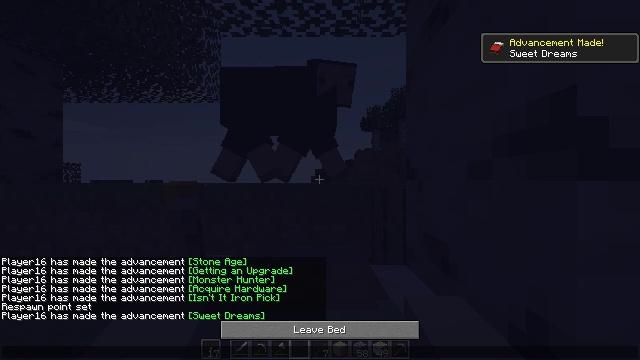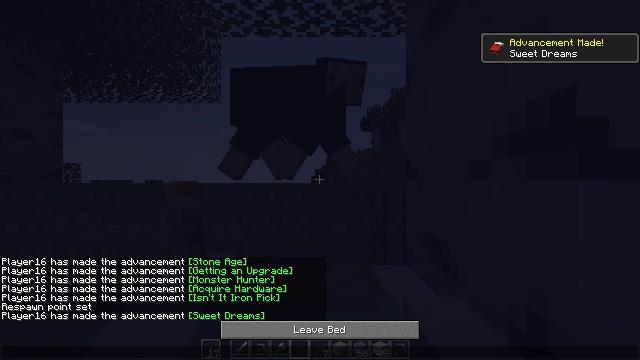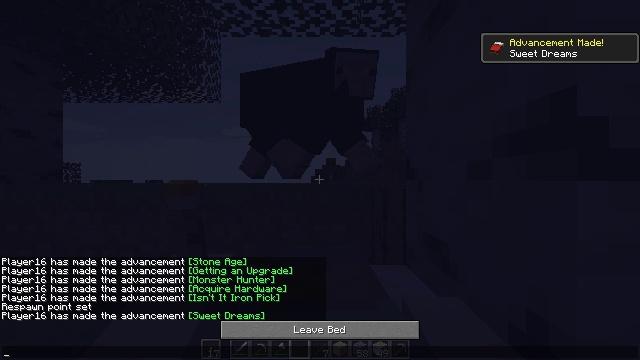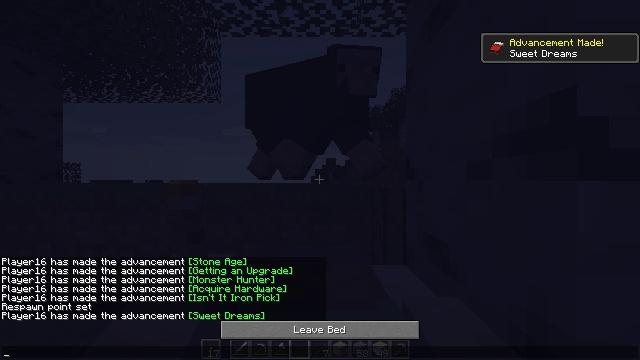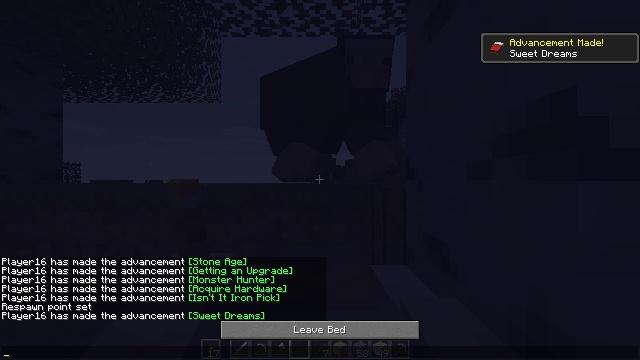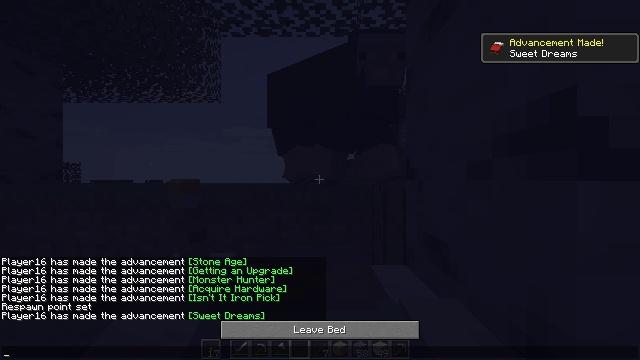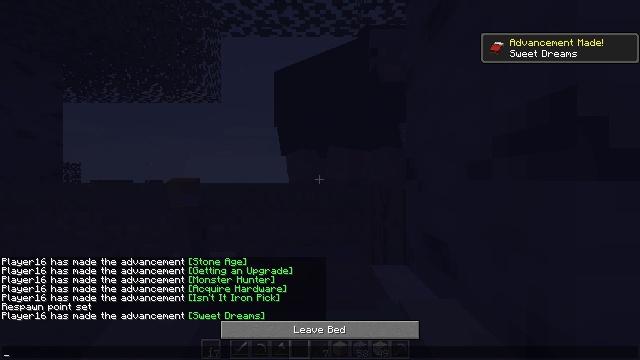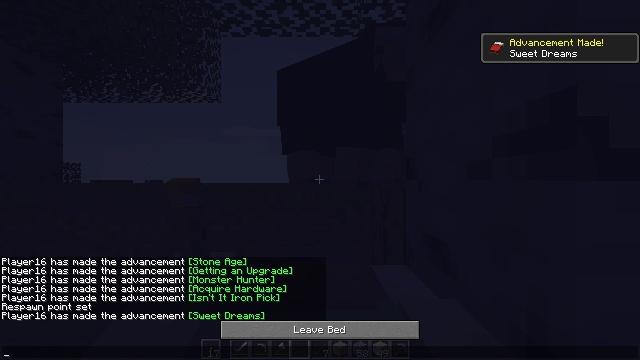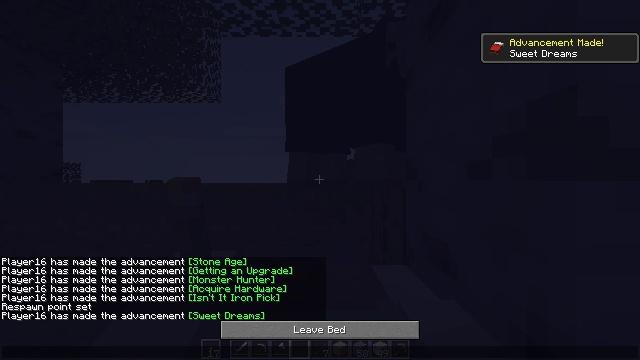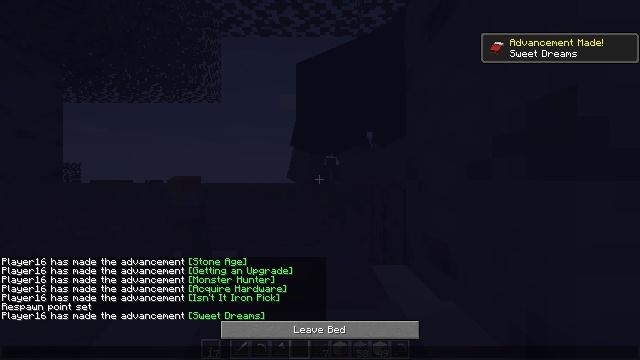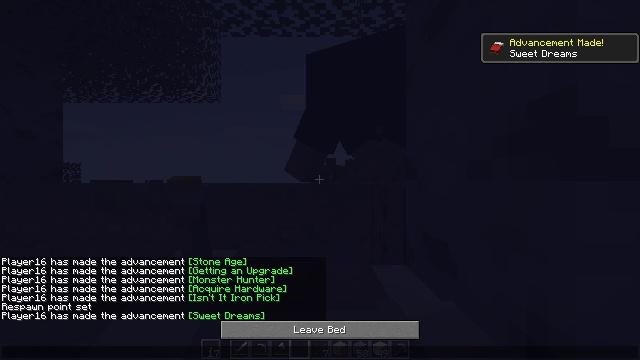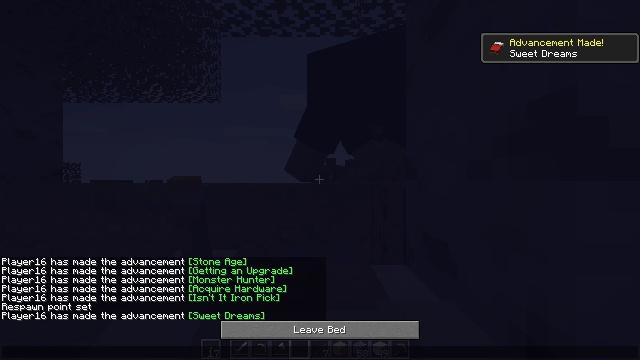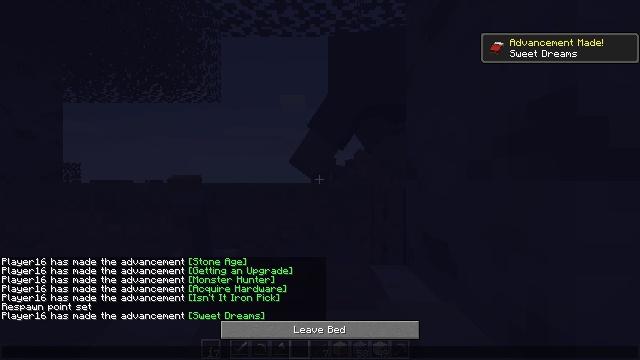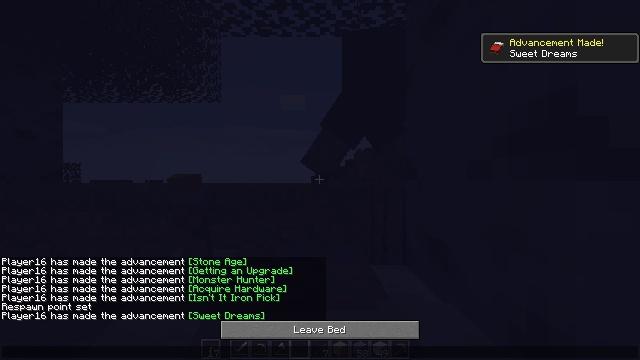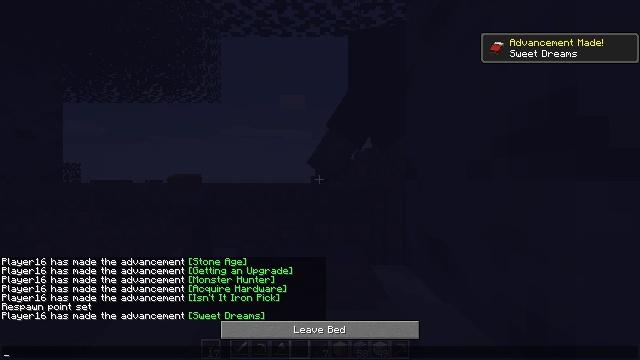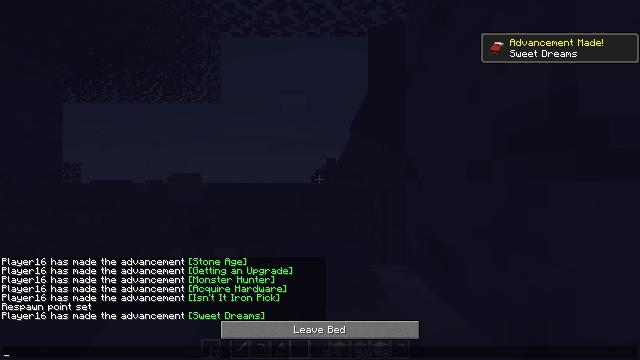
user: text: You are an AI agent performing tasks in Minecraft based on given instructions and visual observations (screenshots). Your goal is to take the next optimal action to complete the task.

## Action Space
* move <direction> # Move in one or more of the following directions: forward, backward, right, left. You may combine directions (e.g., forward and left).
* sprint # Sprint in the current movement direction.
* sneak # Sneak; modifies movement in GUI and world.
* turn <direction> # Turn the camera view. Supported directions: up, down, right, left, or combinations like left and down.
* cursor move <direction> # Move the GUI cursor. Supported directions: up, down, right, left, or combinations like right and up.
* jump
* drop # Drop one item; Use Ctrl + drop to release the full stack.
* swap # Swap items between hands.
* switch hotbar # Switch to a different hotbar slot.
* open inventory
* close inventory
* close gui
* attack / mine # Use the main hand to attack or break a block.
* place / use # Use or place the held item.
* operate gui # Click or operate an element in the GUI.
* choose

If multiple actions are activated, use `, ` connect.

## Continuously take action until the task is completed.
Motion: motion action
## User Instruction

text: Break the white bed to relocate it.
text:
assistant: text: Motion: no_op
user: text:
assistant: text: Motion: no_op
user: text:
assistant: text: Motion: no_op
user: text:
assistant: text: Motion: no_op
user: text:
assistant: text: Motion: no_op
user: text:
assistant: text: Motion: no_op
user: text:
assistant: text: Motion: no_op
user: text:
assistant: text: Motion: no_op
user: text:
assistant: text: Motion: no_op
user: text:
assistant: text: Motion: no_op
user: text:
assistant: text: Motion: no_op
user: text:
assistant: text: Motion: no_op
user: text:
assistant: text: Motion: no_op
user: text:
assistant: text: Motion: no_op
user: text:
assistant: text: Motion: no_op
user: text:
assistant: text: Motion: no_op
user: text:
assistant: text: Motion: no_op
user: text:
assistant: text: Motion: no_op
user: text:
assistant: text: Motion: no_op
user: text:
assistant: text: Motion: close gui
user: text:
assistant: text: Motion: no_op
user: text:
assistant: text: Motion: turn right and up
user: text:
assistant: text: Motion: turn right and down
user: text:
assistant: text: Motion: turn left and down
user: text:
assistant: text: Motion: no_op
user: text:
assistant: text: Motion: no_op
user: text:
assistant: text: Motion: switch to hotbar 3
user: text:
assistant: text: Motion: switch to hotbar 3
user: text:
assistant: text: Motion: turn right, switch to hotbar 3
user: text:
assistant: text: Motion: turn left and down